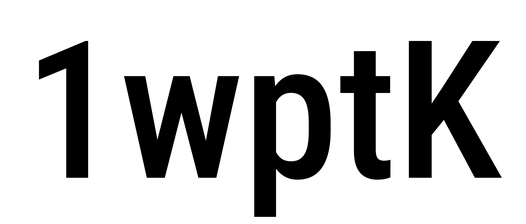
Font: Roboto_Condensed_Medium